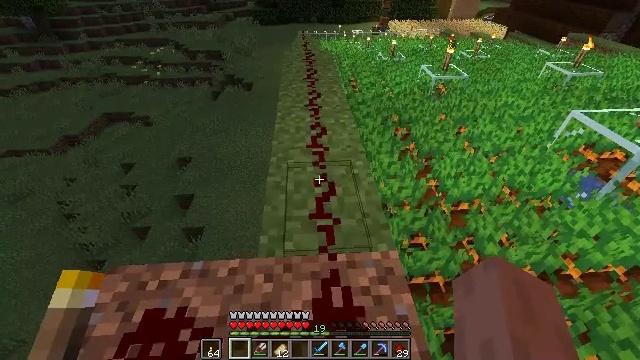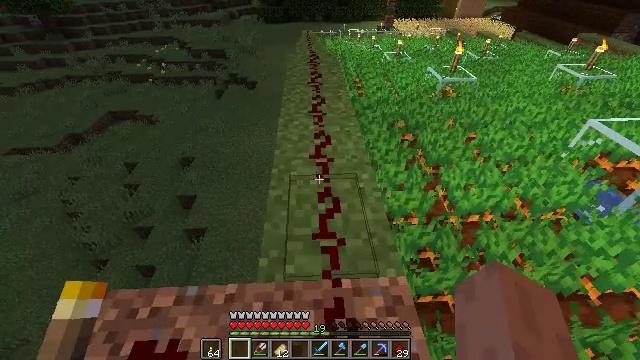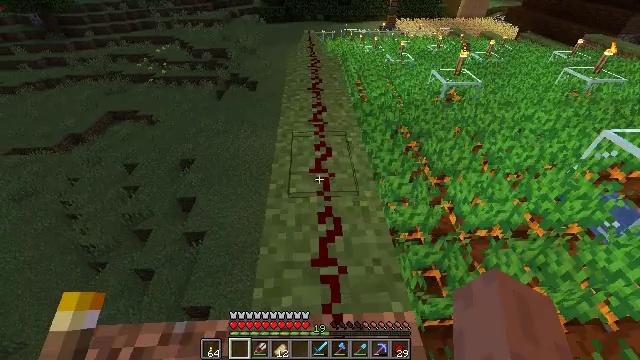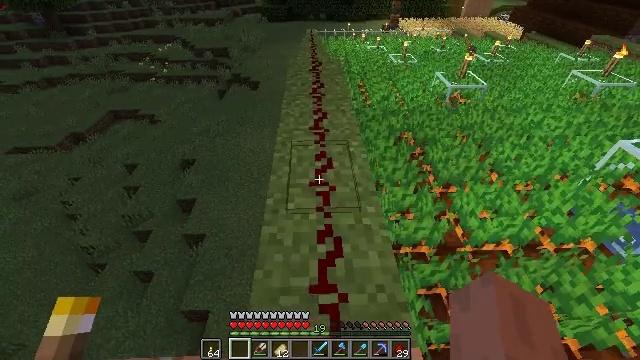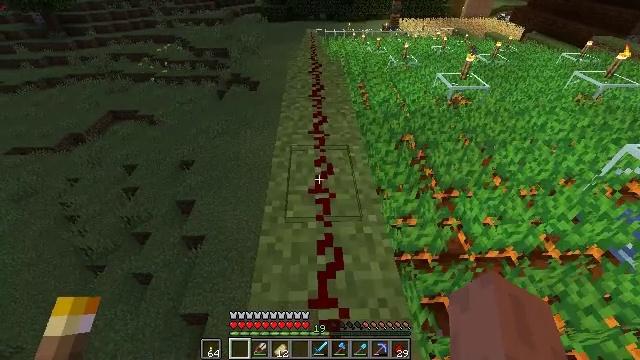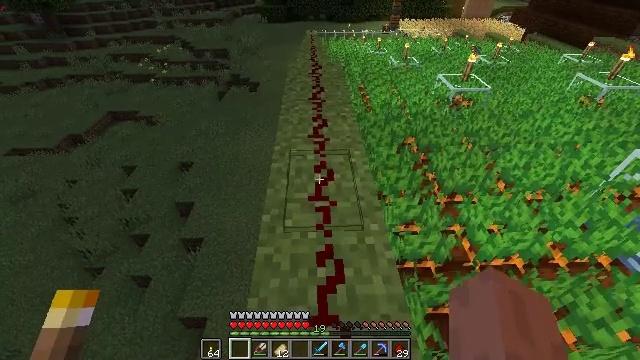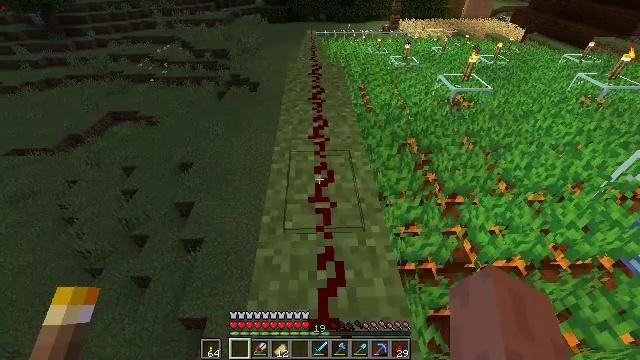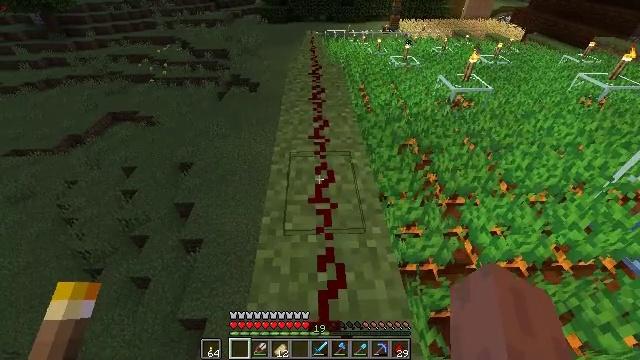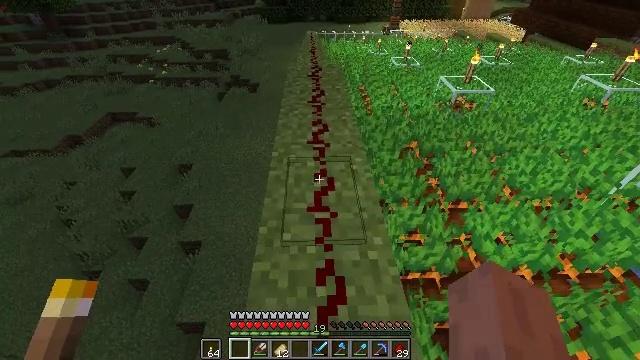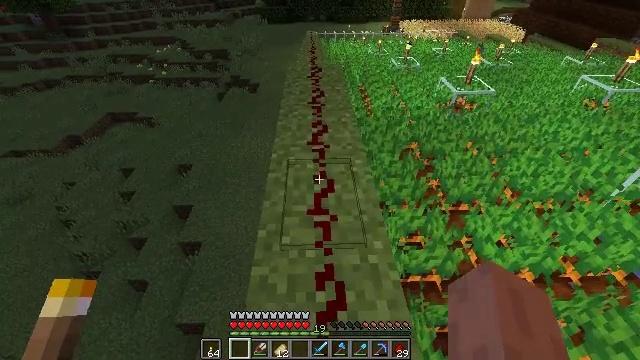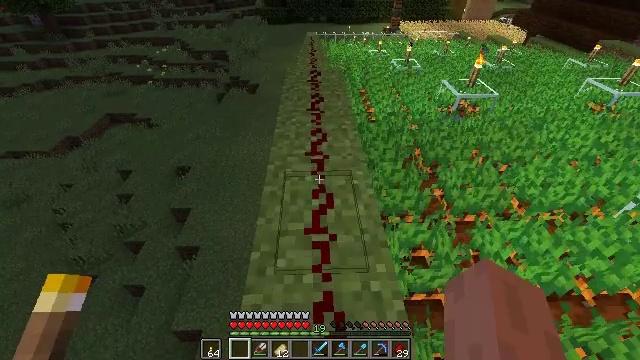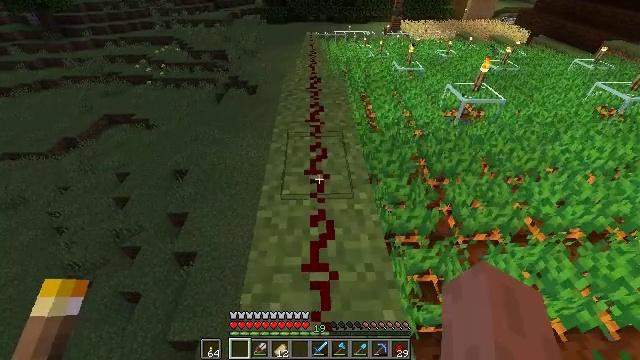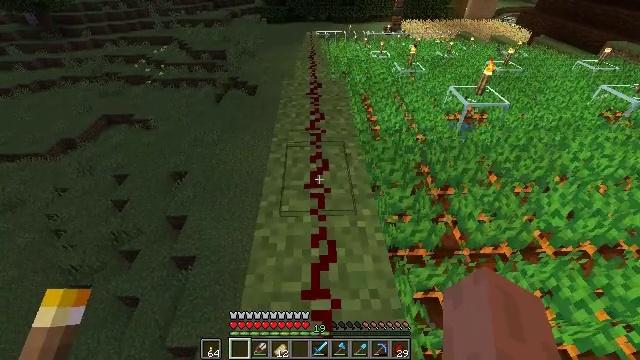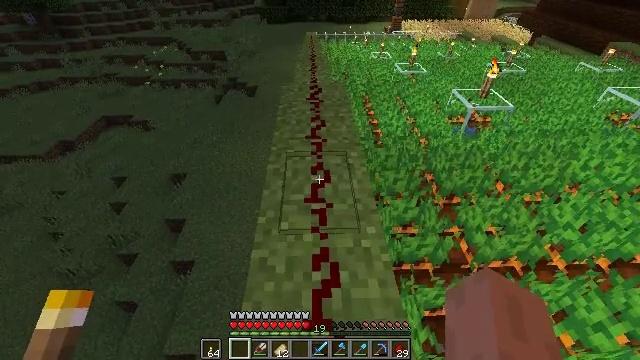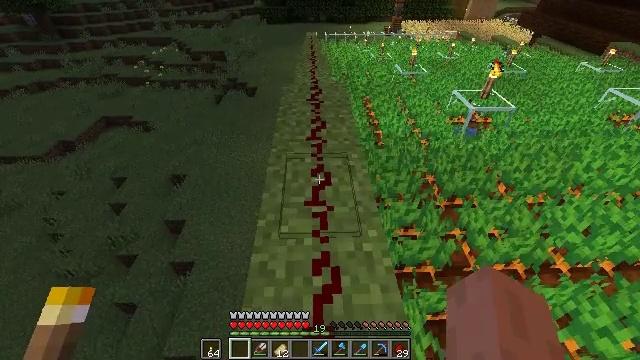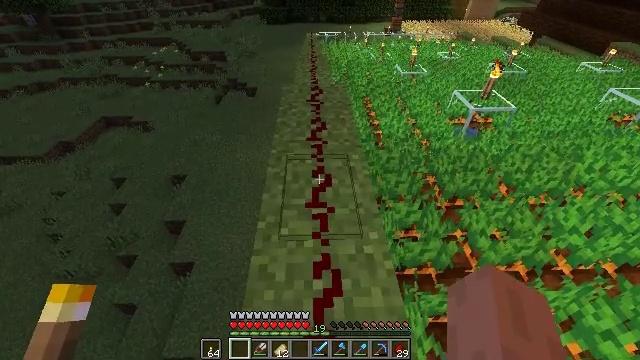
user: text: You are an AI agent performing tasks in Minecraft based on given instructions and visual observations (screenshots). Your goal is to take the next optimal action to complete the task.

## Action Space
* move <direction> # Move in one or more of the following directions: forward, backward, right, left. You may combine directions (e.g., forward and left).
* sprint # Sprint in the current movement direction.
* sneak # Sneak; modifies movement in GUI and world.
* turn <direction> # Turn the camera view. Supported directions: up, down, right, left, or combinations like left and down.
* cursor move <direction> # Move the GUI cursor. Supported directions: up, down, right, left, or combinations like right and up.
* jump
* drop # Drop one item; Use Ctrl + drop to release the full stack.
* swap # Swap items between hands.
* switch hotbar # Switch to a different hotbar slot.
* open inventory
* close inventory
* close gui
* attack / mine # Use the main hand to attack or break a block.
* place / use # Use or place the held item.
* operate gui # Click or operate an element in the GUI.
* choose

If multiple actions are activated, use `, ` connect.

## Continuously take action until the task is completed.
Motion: motion action
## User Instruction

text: Craft glass in the furnace from sand.
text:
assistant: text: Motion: move forward
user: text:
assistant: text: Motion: move forward
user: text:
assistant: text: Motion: move forward
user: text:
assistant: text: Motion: no_op
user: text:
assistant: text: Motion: no_op
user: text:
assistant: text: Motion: no_op
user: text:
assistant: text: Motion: no_op
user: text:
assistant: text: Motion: move forward
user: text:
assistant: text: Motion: move forward
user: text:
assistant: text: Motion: move forward
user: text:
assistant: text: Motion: move forward
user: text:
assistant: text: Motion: move forward
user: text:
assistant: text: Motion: no_op
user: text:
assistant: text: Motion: no_op
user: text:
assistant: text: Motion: no_op
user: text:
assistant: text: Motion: no_op
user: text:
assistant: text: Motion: no_op
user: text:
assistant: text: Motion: no_op
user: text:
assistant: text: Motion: no_op
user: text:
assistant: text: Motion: no_op
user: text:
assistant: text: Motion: move forward
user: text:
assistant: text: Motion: move forward
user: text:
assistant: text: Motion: move forward
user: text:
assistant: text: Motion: move forward
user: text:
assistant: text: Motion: move forward
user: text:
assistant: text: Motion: no_op
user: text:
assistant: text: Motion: no_op
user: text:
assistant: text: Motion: no_op
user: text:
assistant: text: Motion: no_op
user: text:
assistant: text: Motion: no_op